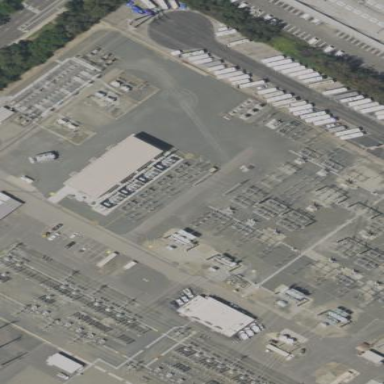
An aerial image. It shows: Outdoor power substation at the transmission level.